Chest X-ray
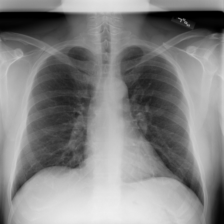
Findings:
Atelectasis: negative
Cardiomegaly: negative
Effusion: negative
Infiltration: negative
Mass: negative
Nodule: negative
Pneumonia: negative
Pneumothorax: negative
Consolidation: negative
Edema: negative
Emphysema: negative
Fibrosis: negative
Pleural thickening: negative
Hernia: negative